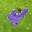
Label: 4